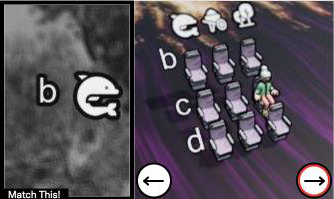
Task: seats
Answer: no